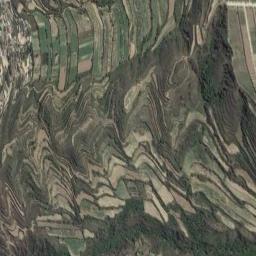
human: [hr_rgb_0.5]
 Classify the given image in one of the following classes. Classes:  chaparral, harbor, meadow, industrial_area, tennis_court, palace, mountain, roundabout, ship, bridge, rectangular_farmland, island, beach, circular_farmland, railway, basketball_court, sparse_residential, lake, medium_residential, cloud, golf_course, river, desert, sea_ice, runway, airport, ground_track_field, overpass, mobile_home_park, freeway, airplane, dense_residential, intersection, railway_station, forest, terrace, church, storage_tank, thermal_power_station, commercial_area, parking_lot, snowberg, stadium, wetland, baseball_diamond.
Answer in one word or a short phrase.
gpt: terrace